Current action and preconditions to check: trajectory_clear

Your task: For each precondition in the list above, predict whether it will hold at this action.

Consider the current scene as observed from the mobile robot's camera, and analyze the predicted future states of all dynamic agents (e.g., people, animals, vehicles, or any moving entities) within the NEXT SECOND.

IMPORTANT: Only answer "very likely" if you are absolutely certain—based on strong, clear evidence—that a dynamic agent will violate the precondition in the predicted future state. Do NOT answer "very likely" for unlikely, ambiguous, or low-probability risks.

Ask yourself for each precondition: Is there a high probability, with clear and convincing evidence, that the predicted future states of any dynamic agent will interfere with the predicted future state of the currently executing action within the NEXT SECOND, causing that precondition to fail?

Assess the risk level based on these predictions. Use "likely" or "very likely" if motions create a clear risk of interference.

Use "neutral" or "improbable" if agents are nearby but their predicted paths are clearly diverging or non-conflicting.

Failure Risk Categories: "very improbable", "improbable", "neutral", "likely", "very likely"

Answer Format: Output ONLY the probability_of_failure value from these categories: "very improbable", "improbable", "neutral", "likely", "very likely"

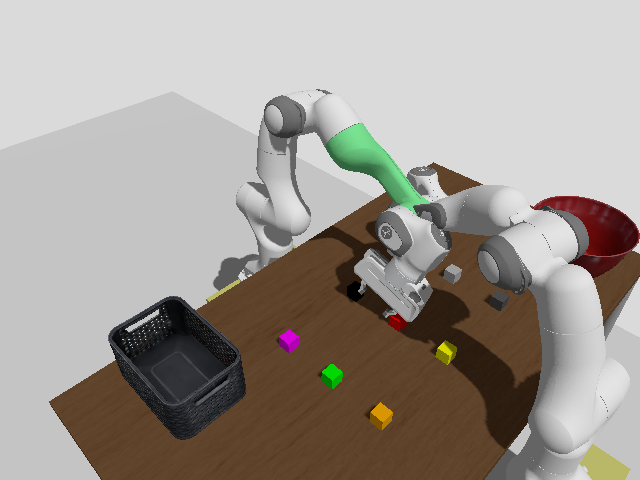

Answer: neutral